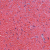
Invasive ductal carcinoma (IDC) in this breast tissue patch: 0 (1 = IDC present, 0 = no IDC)